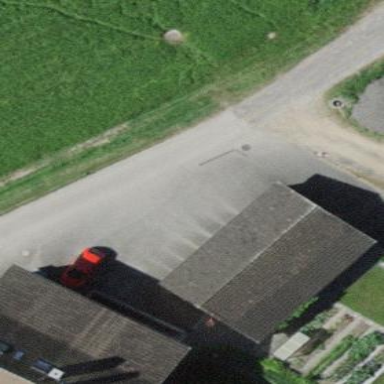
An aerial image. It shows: Farm building.